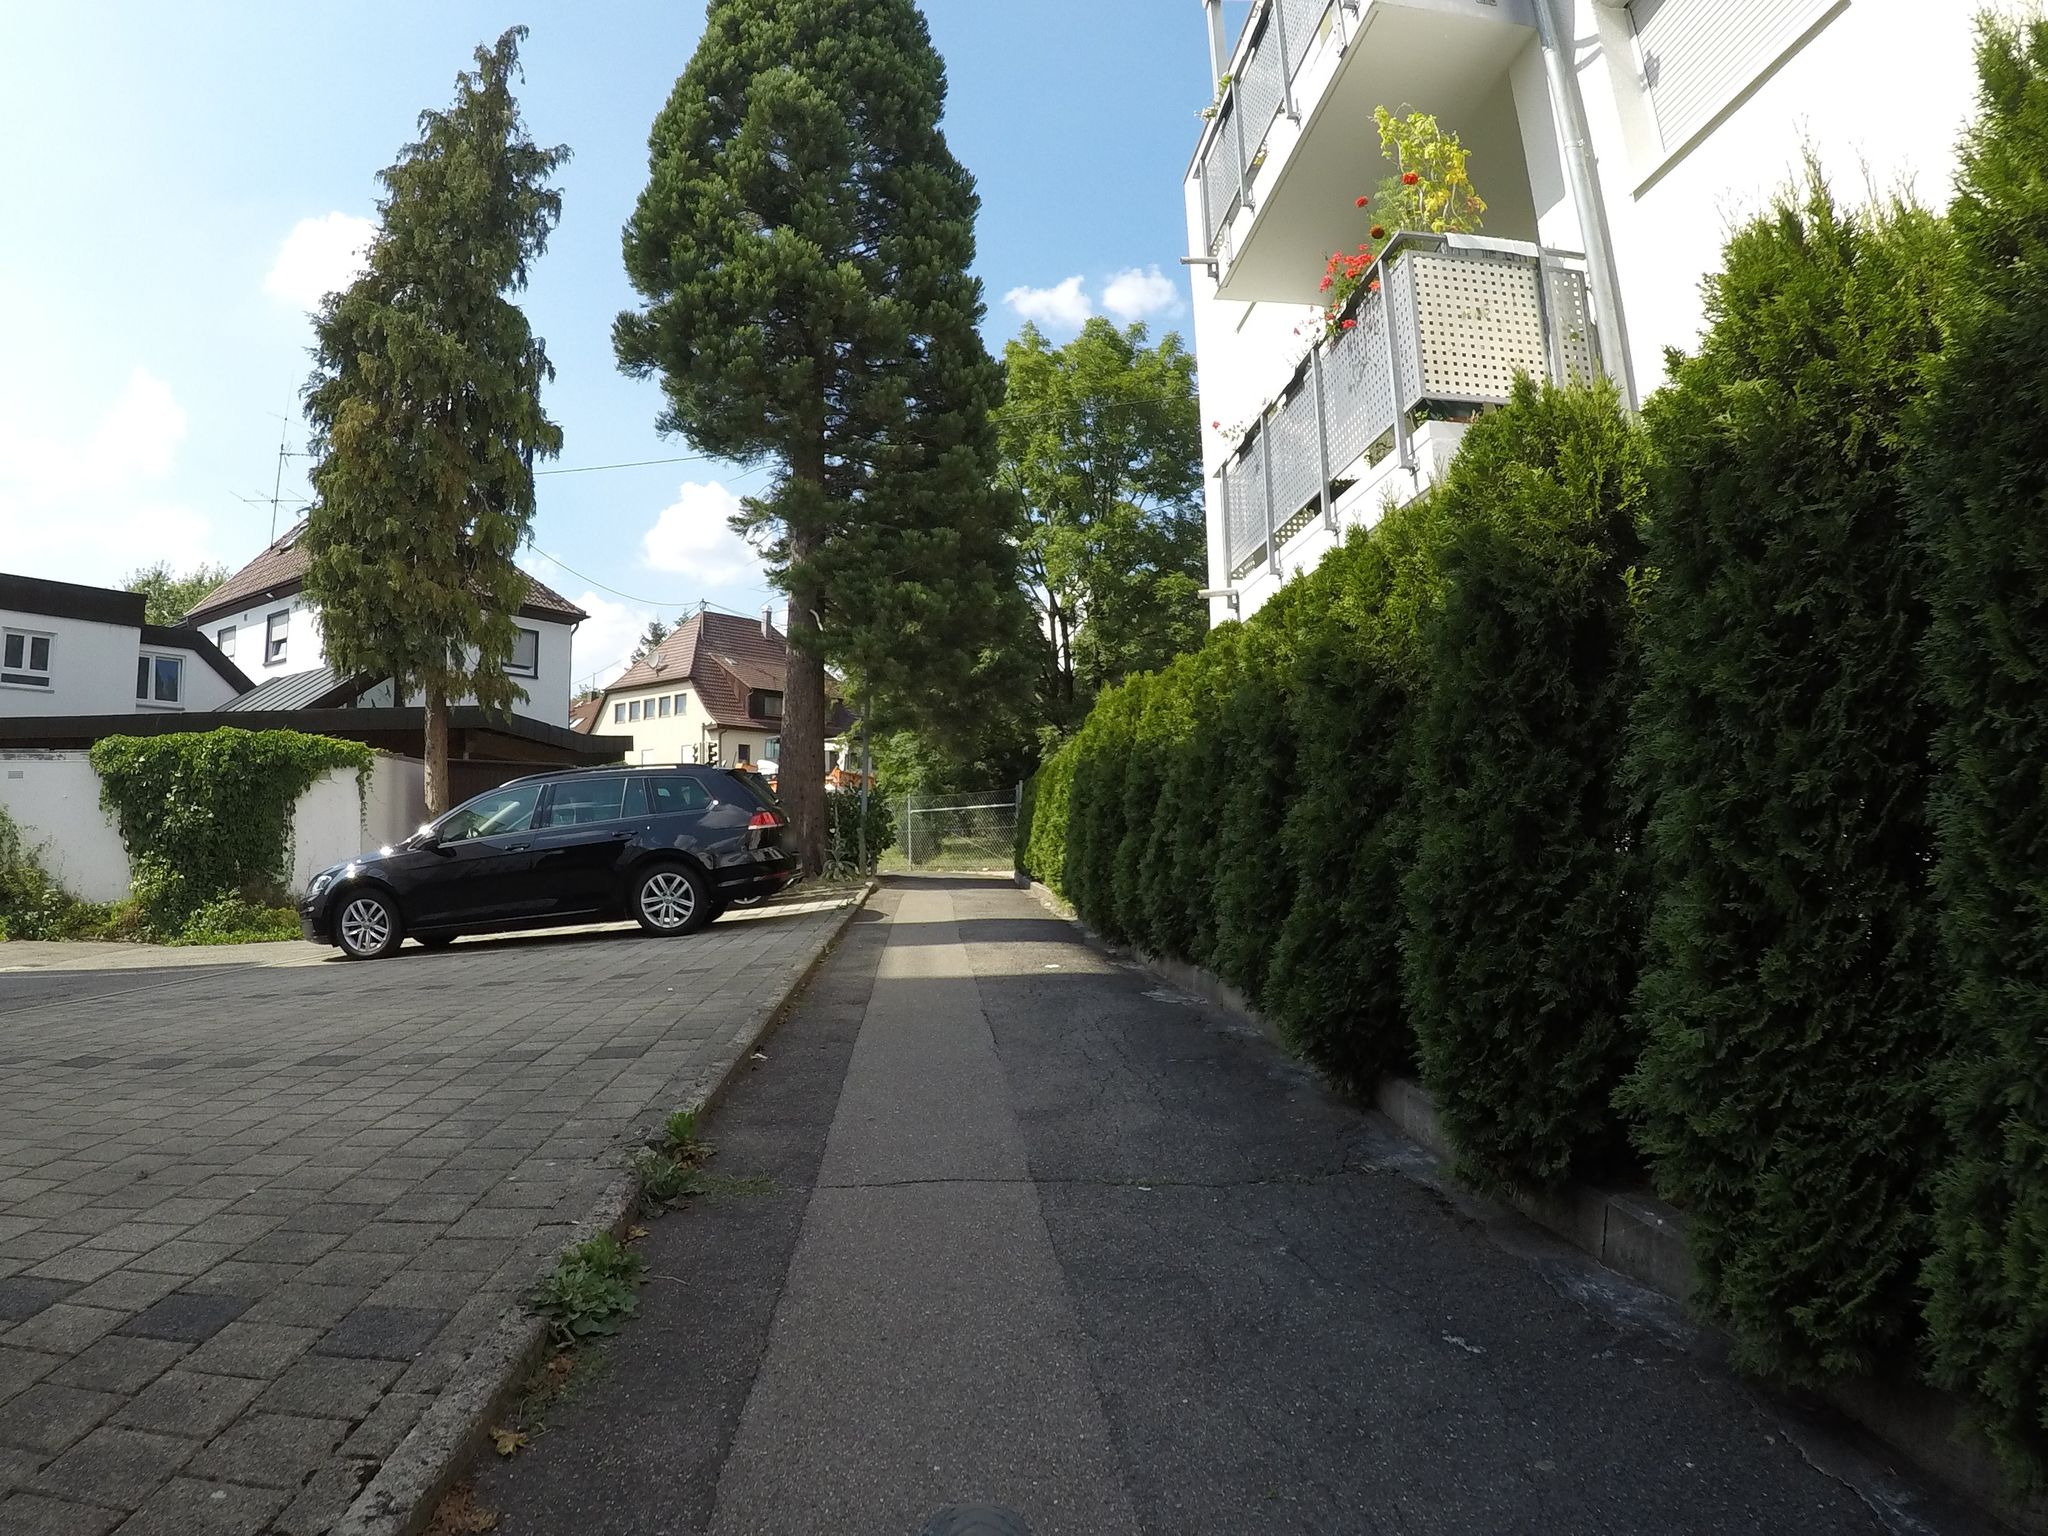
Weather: clear
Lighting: day
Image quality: good
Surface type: walking surface
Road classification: service, footway, path
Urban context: dense urban cluster
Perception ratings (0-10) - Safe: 7.5, Lively: 6.35, Beautiful: 9.31, Boring: 3.45, Depressing: 1.89, Wealthy: 8.1